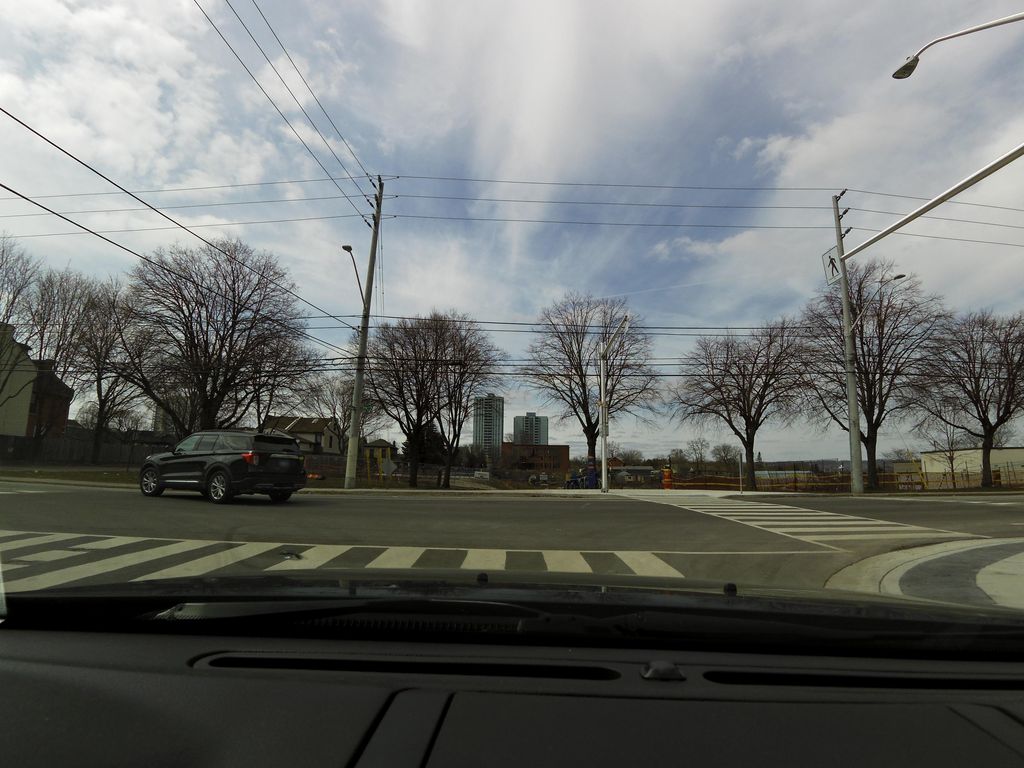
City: hamilton